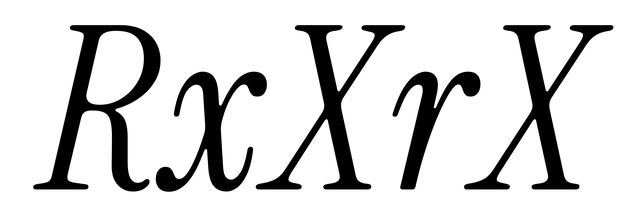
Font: InstrumentSerif-Italic